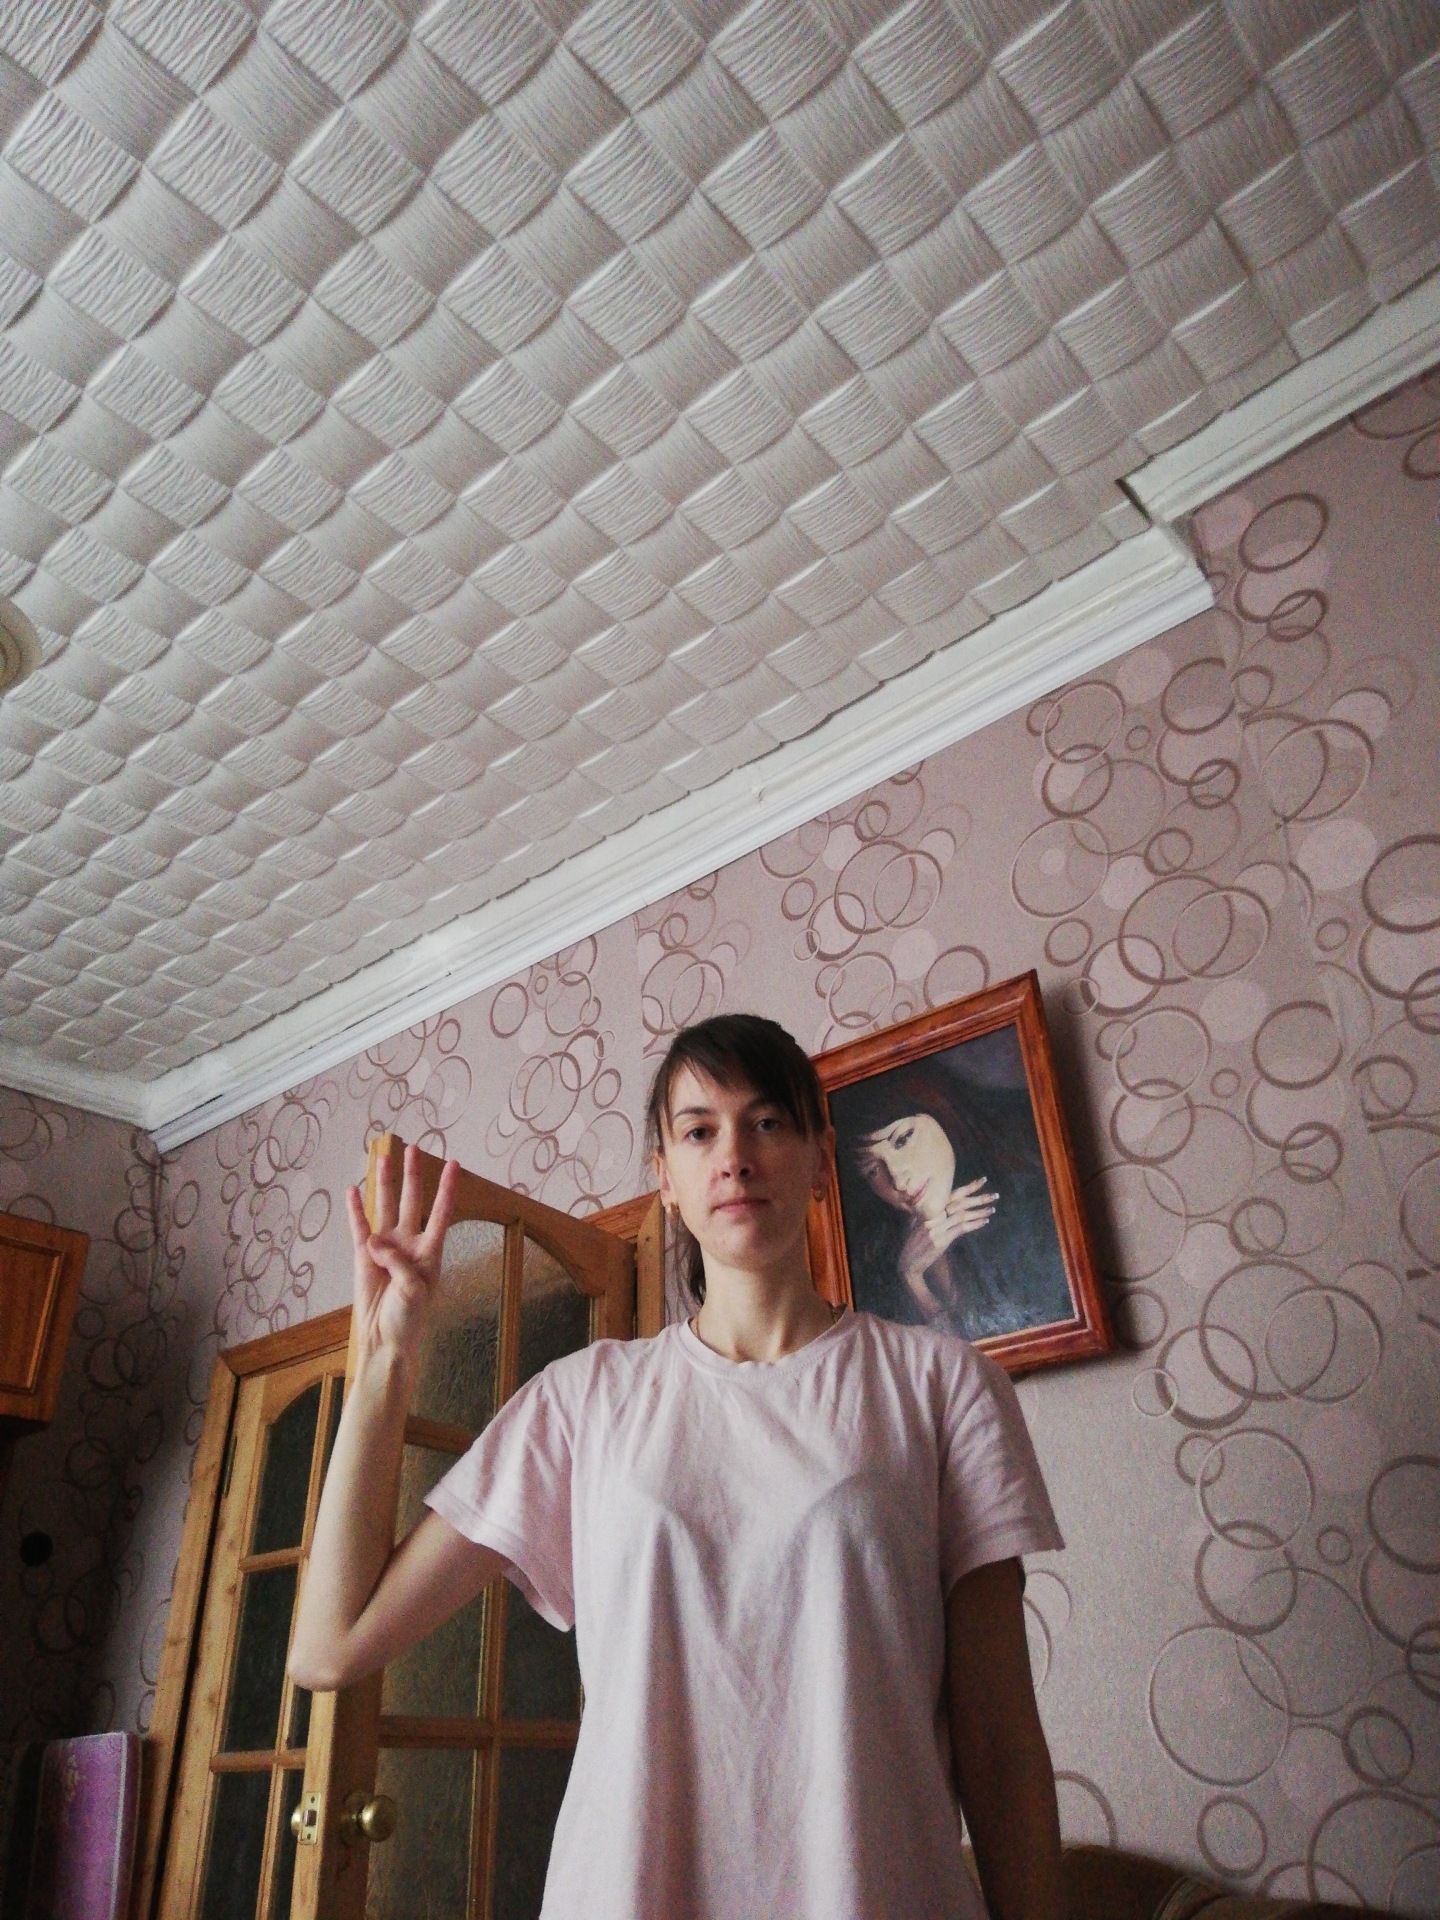
Label: noise